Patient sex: F
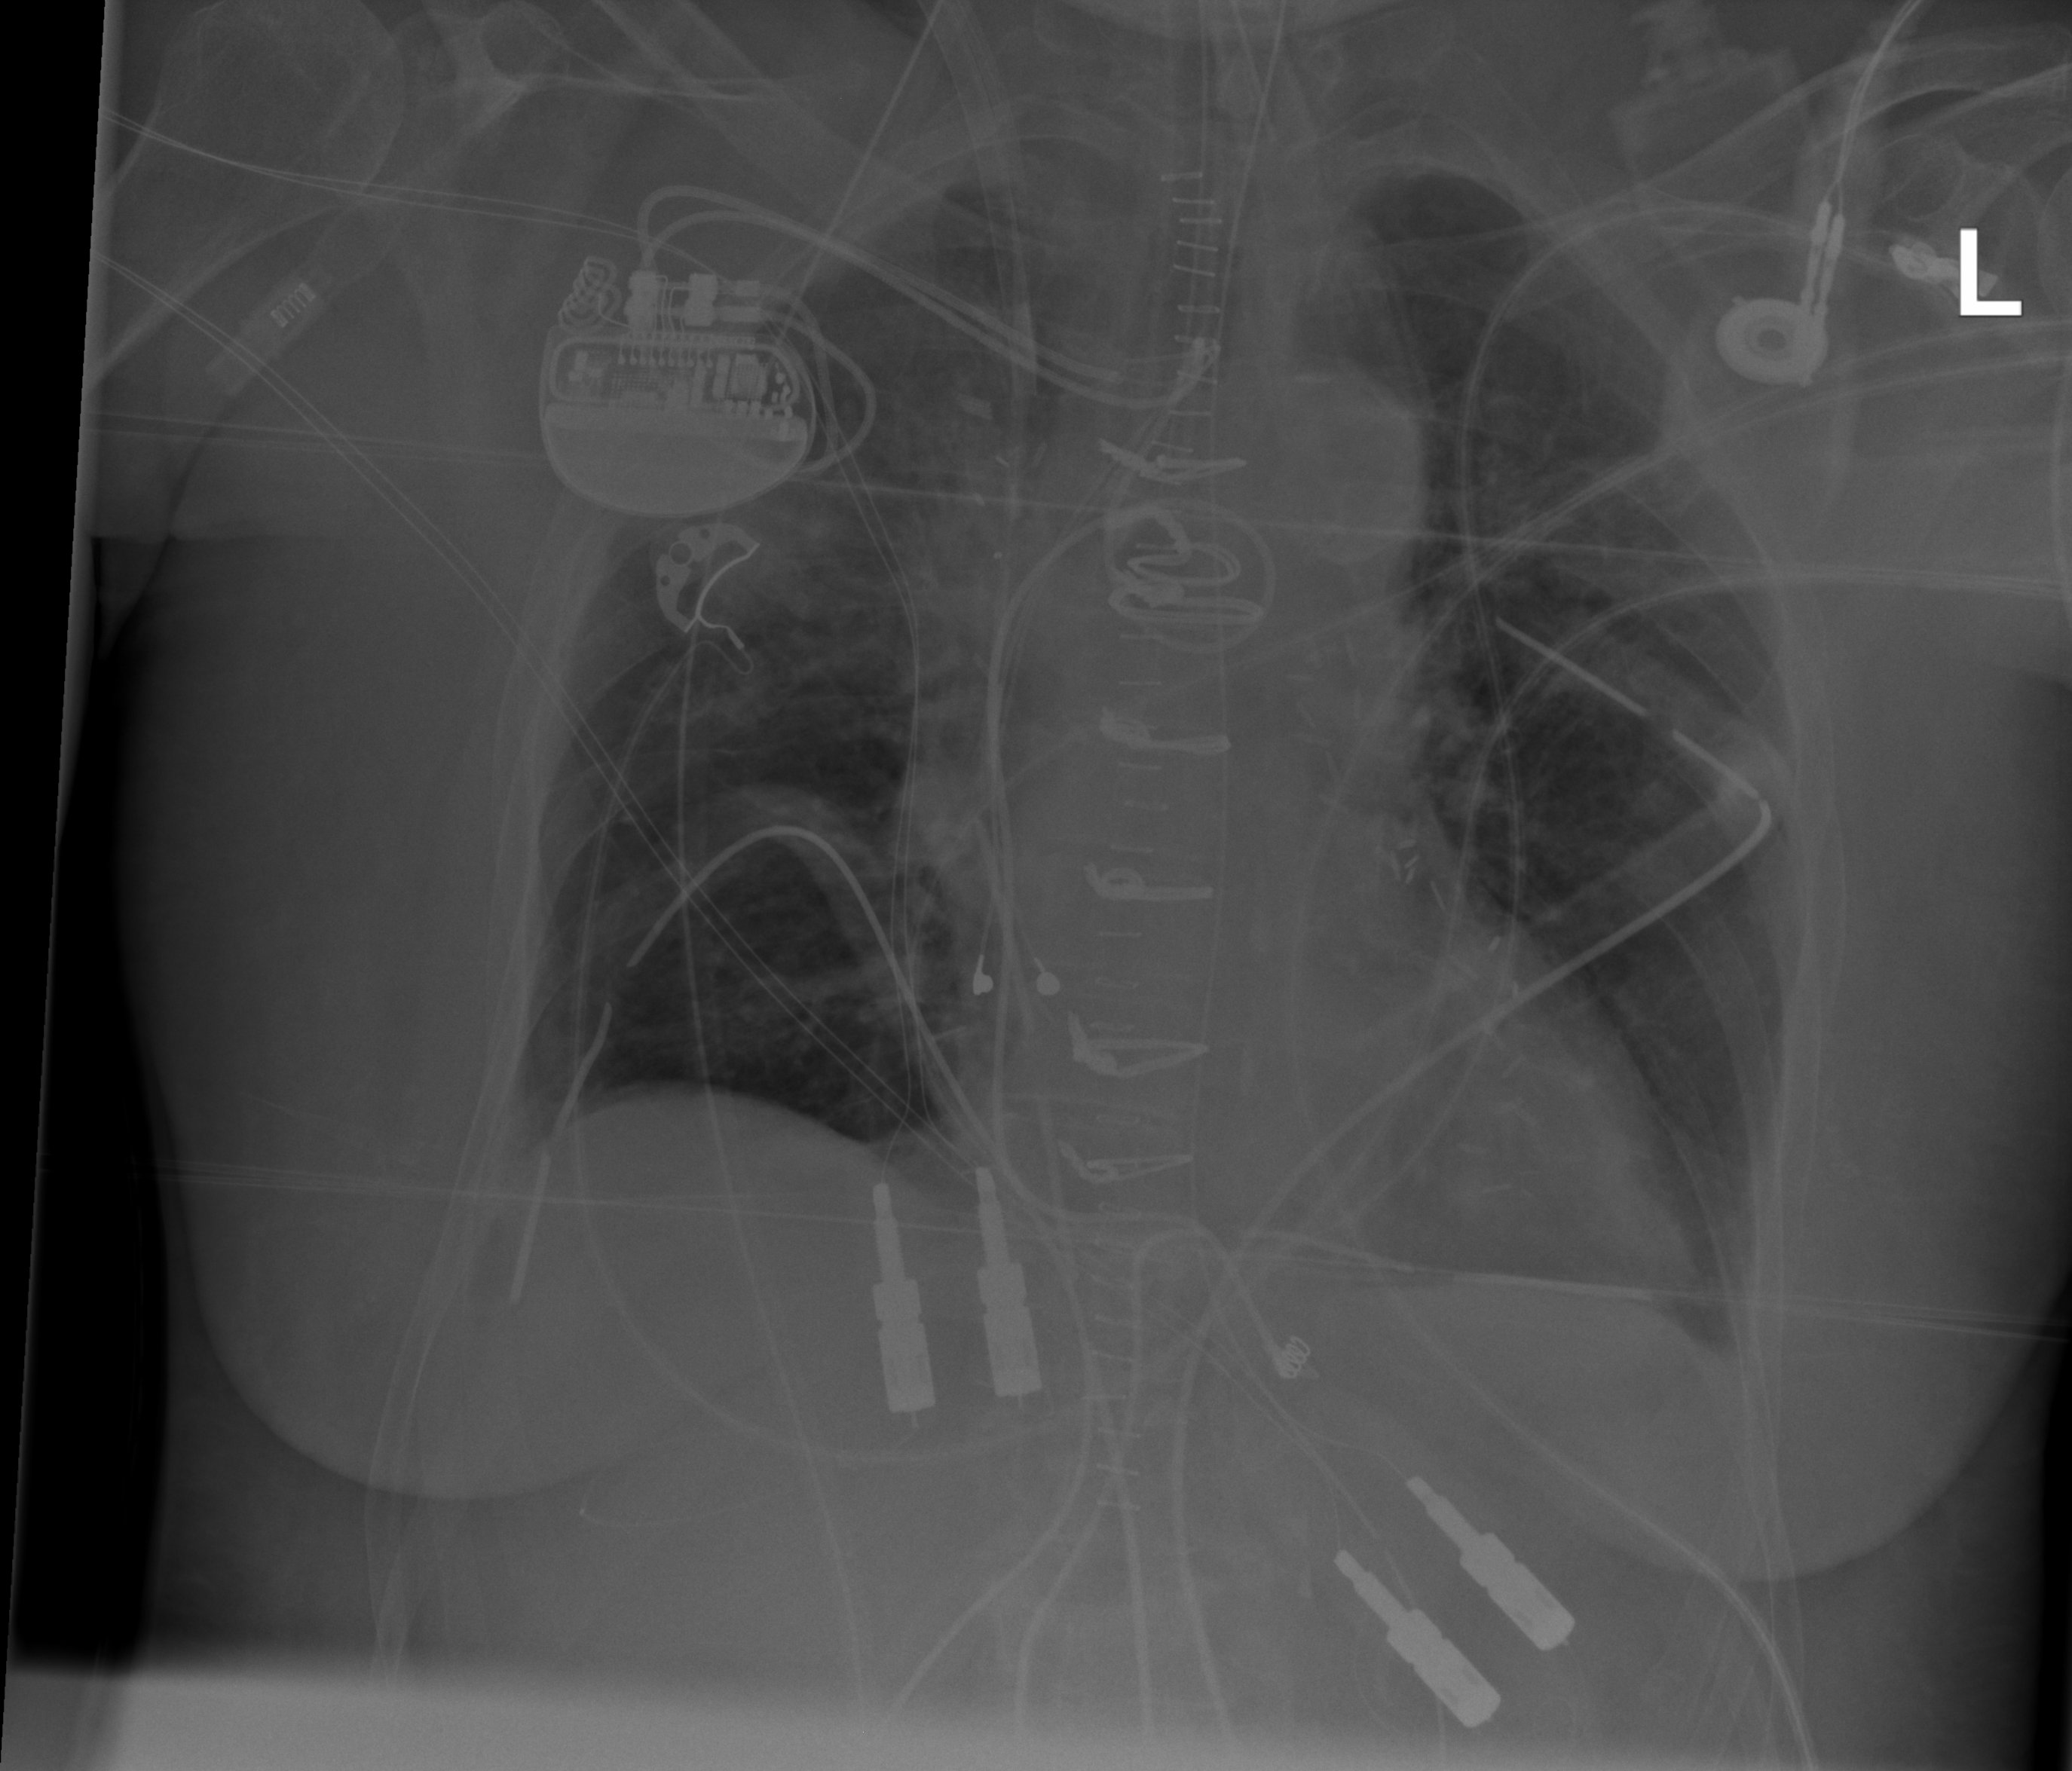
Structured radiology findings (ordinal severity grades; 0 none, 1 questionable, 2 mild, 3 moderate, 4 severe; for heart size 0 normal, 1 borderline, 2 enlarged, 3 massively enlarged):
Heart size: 0
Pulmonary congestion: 0
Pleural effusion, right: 1
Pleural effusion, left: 0
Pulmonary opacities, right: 2
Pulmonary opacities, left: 0
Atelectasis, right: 2
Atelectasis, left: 0